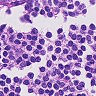
Metastatic tissue present: no